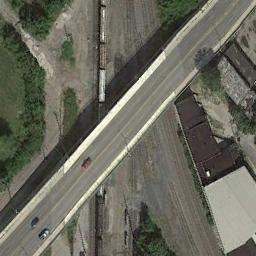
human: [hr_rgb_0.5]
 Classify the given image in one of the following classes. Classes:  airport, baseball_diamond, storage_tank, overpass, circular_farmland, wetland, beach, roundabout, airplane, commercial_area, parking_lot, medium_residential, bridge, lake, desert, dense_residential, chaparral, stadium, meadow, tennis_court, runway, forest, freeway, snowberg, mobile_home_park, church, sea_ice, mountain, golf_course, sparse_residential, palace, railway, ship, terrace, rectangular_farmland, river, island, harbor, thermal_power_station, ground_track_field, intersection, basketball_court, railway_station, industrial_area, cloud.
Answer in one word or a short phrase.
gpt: overpass